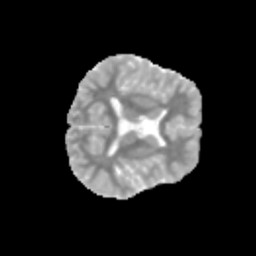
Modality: MD
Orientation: axial
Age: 11
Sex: male
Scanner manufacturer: siemens
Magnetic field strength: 3 T
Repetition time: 3.8 s
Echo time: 0.07 s